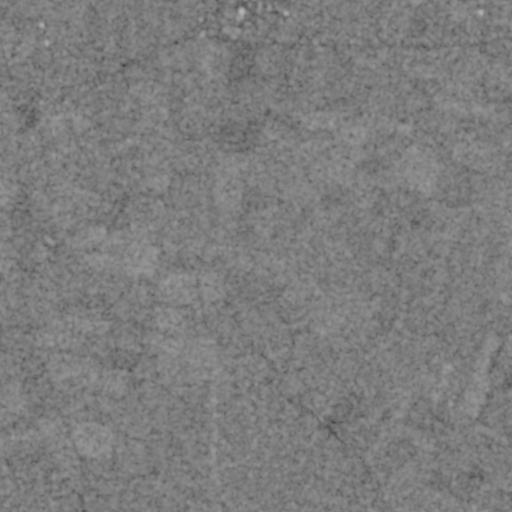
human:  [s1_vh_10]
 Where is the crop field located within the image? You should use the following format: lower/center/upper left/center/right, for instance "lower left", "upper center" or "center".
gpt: The crop field is located in the lower left of the image.
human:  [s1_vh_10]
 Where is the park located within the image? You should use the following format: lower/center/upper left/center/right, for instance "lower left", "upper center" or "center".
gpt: The park is located in the upper left of the image.
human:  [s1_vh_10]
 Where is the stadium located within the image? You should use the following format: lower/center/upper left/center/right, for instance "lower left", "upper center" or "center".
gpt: The stadium is located in the upper left of the image.
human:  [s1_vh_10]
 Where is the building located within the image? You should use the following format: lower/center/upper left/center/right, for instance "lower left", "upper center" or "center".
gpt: There is no building in the image.

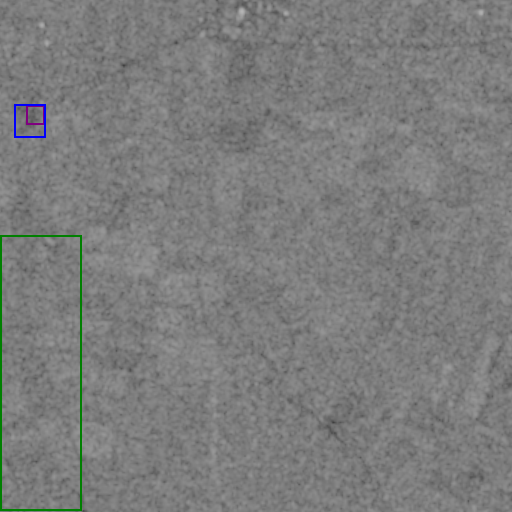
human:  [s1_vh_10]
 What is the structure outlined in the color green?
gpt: The structure outlined in green is a crop field.
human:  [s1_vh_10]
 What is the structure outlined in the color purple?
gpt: The structure outlined in purple is a park.
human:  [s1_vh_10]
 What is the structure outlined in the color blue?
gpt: The structure outlined in blue is a stadium.
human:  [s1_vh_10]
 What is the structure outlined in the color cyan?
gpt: There is no cyan outline.